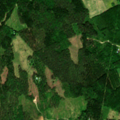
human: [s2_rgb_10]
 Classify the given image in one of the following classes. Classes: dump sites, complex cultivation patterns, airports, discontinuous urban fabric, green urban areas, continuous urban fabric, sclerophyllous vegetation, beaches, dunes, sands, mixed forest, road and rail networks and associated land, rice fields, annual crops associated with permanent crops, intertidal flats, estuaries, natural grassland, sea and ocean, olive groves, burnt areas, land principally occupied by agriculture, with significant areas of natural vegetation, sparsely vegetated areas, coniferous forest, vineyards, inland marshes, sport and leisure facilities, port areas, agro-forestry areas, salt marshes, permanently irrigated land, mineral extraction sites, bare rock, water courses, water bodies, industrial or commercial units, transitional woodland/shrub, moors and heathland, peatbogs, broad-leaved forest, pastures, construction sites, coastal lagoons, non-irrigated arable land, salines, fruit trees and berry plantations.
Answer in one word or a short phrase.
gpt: non-irrigated arable land, broad-leaved forest, mixed forest